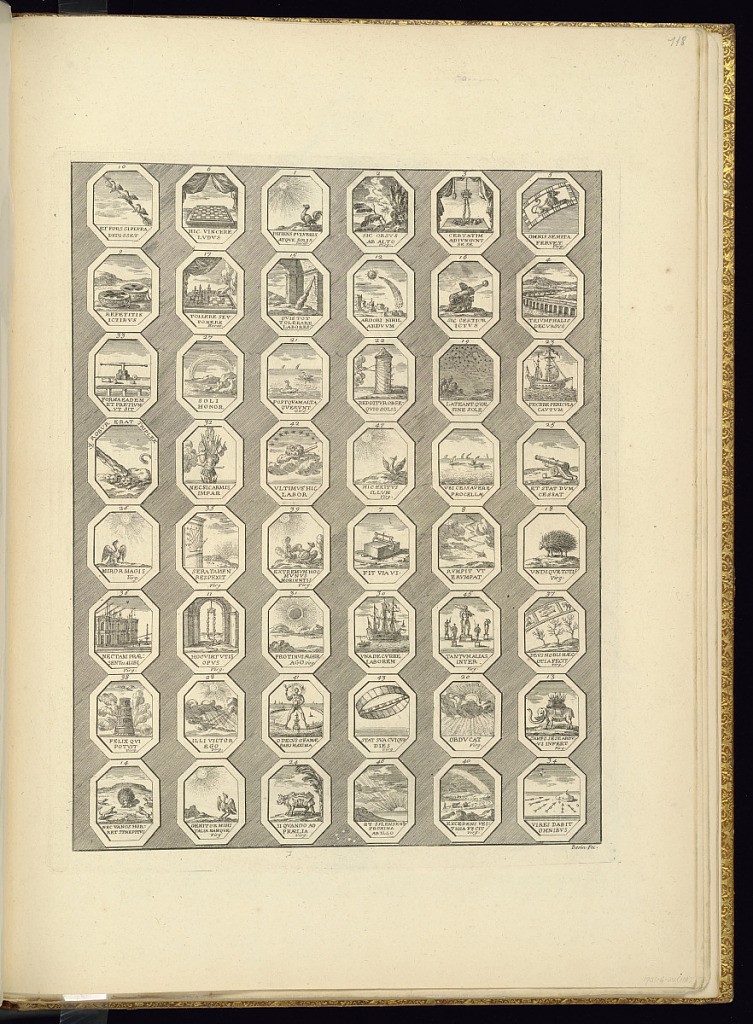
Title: Devices
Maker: Jean Berain, the elder, French, 1640-1711
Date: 1711
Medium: Engraving on laid paper
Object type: Bound print
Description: Page of forty-eight devices, or emblems, set within octagonal frames and with latin inscriptions at the bottom of each emblem. The plate is signed.